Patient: sex M, age 42
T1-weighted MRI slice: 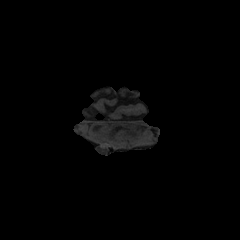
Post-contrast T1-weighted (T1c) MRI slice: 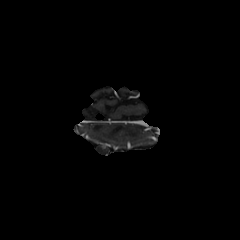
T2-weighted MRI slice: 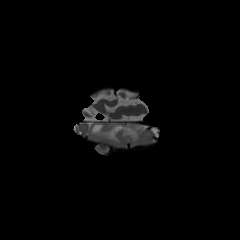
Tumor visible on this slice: yes
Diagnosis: Astrocytoma, IDH-mutant
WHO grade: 3